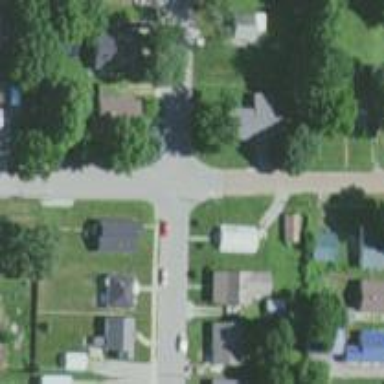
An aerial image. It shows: Residential road.